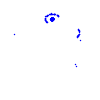
Particle: pion